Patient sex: M
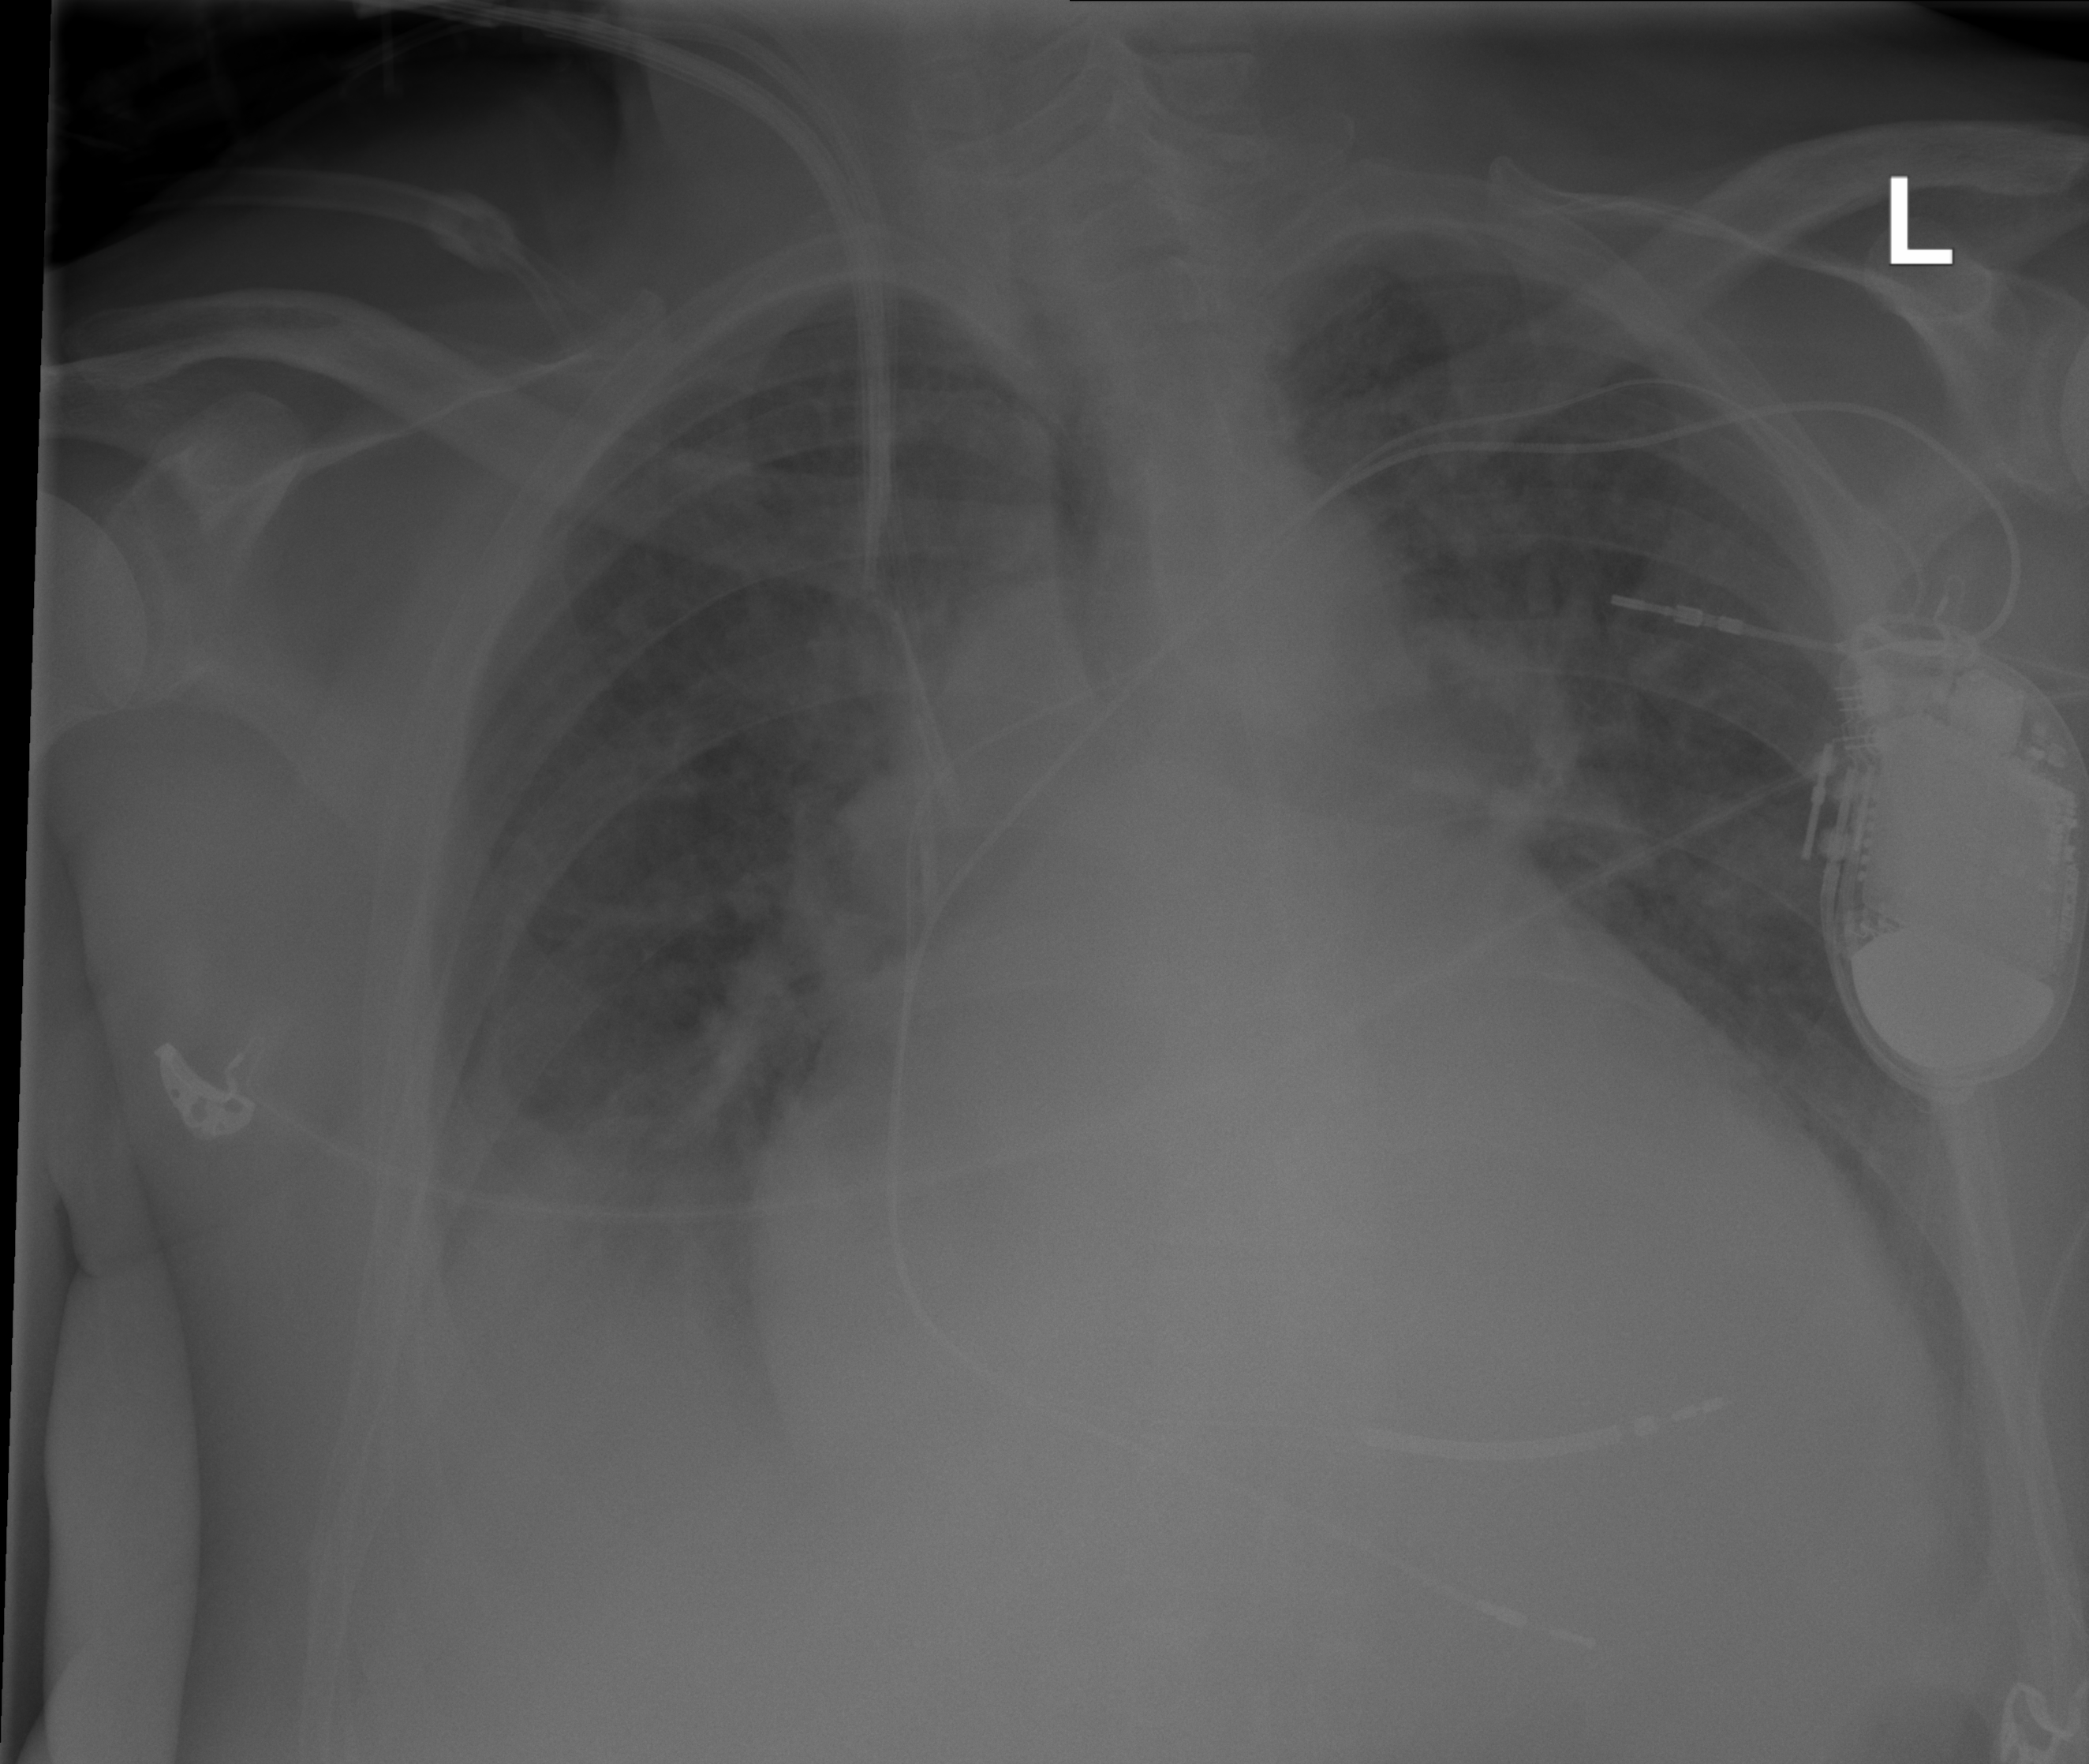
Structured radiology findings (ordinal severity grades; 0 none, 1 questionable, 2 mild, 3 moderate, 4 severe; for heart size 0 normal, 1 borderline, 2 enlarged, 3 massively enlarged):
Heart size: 3
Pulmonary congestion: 2
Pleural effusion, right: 2
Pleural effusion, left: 2
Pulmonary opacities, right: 2
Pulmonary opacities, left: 0
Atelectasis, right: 2
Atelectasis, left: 2